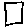
Label: square